Aerial crown-view tile of a tropical tree (Barro Colorado Island, Panama), acquired 20240716:
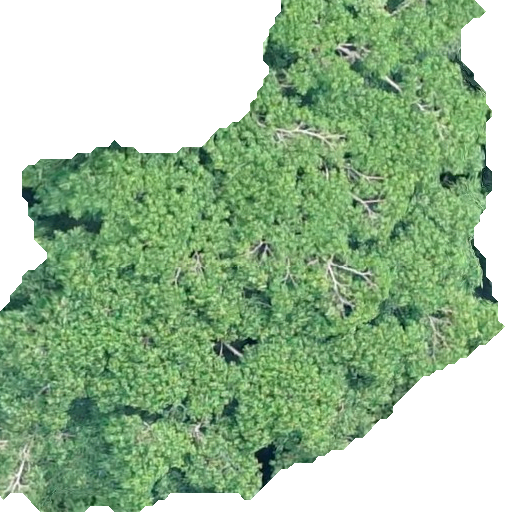
Species: Hura crepitans
GBIF accepted scientific name: Hura crepitans
Crown area: 302.086 m²